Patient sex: M
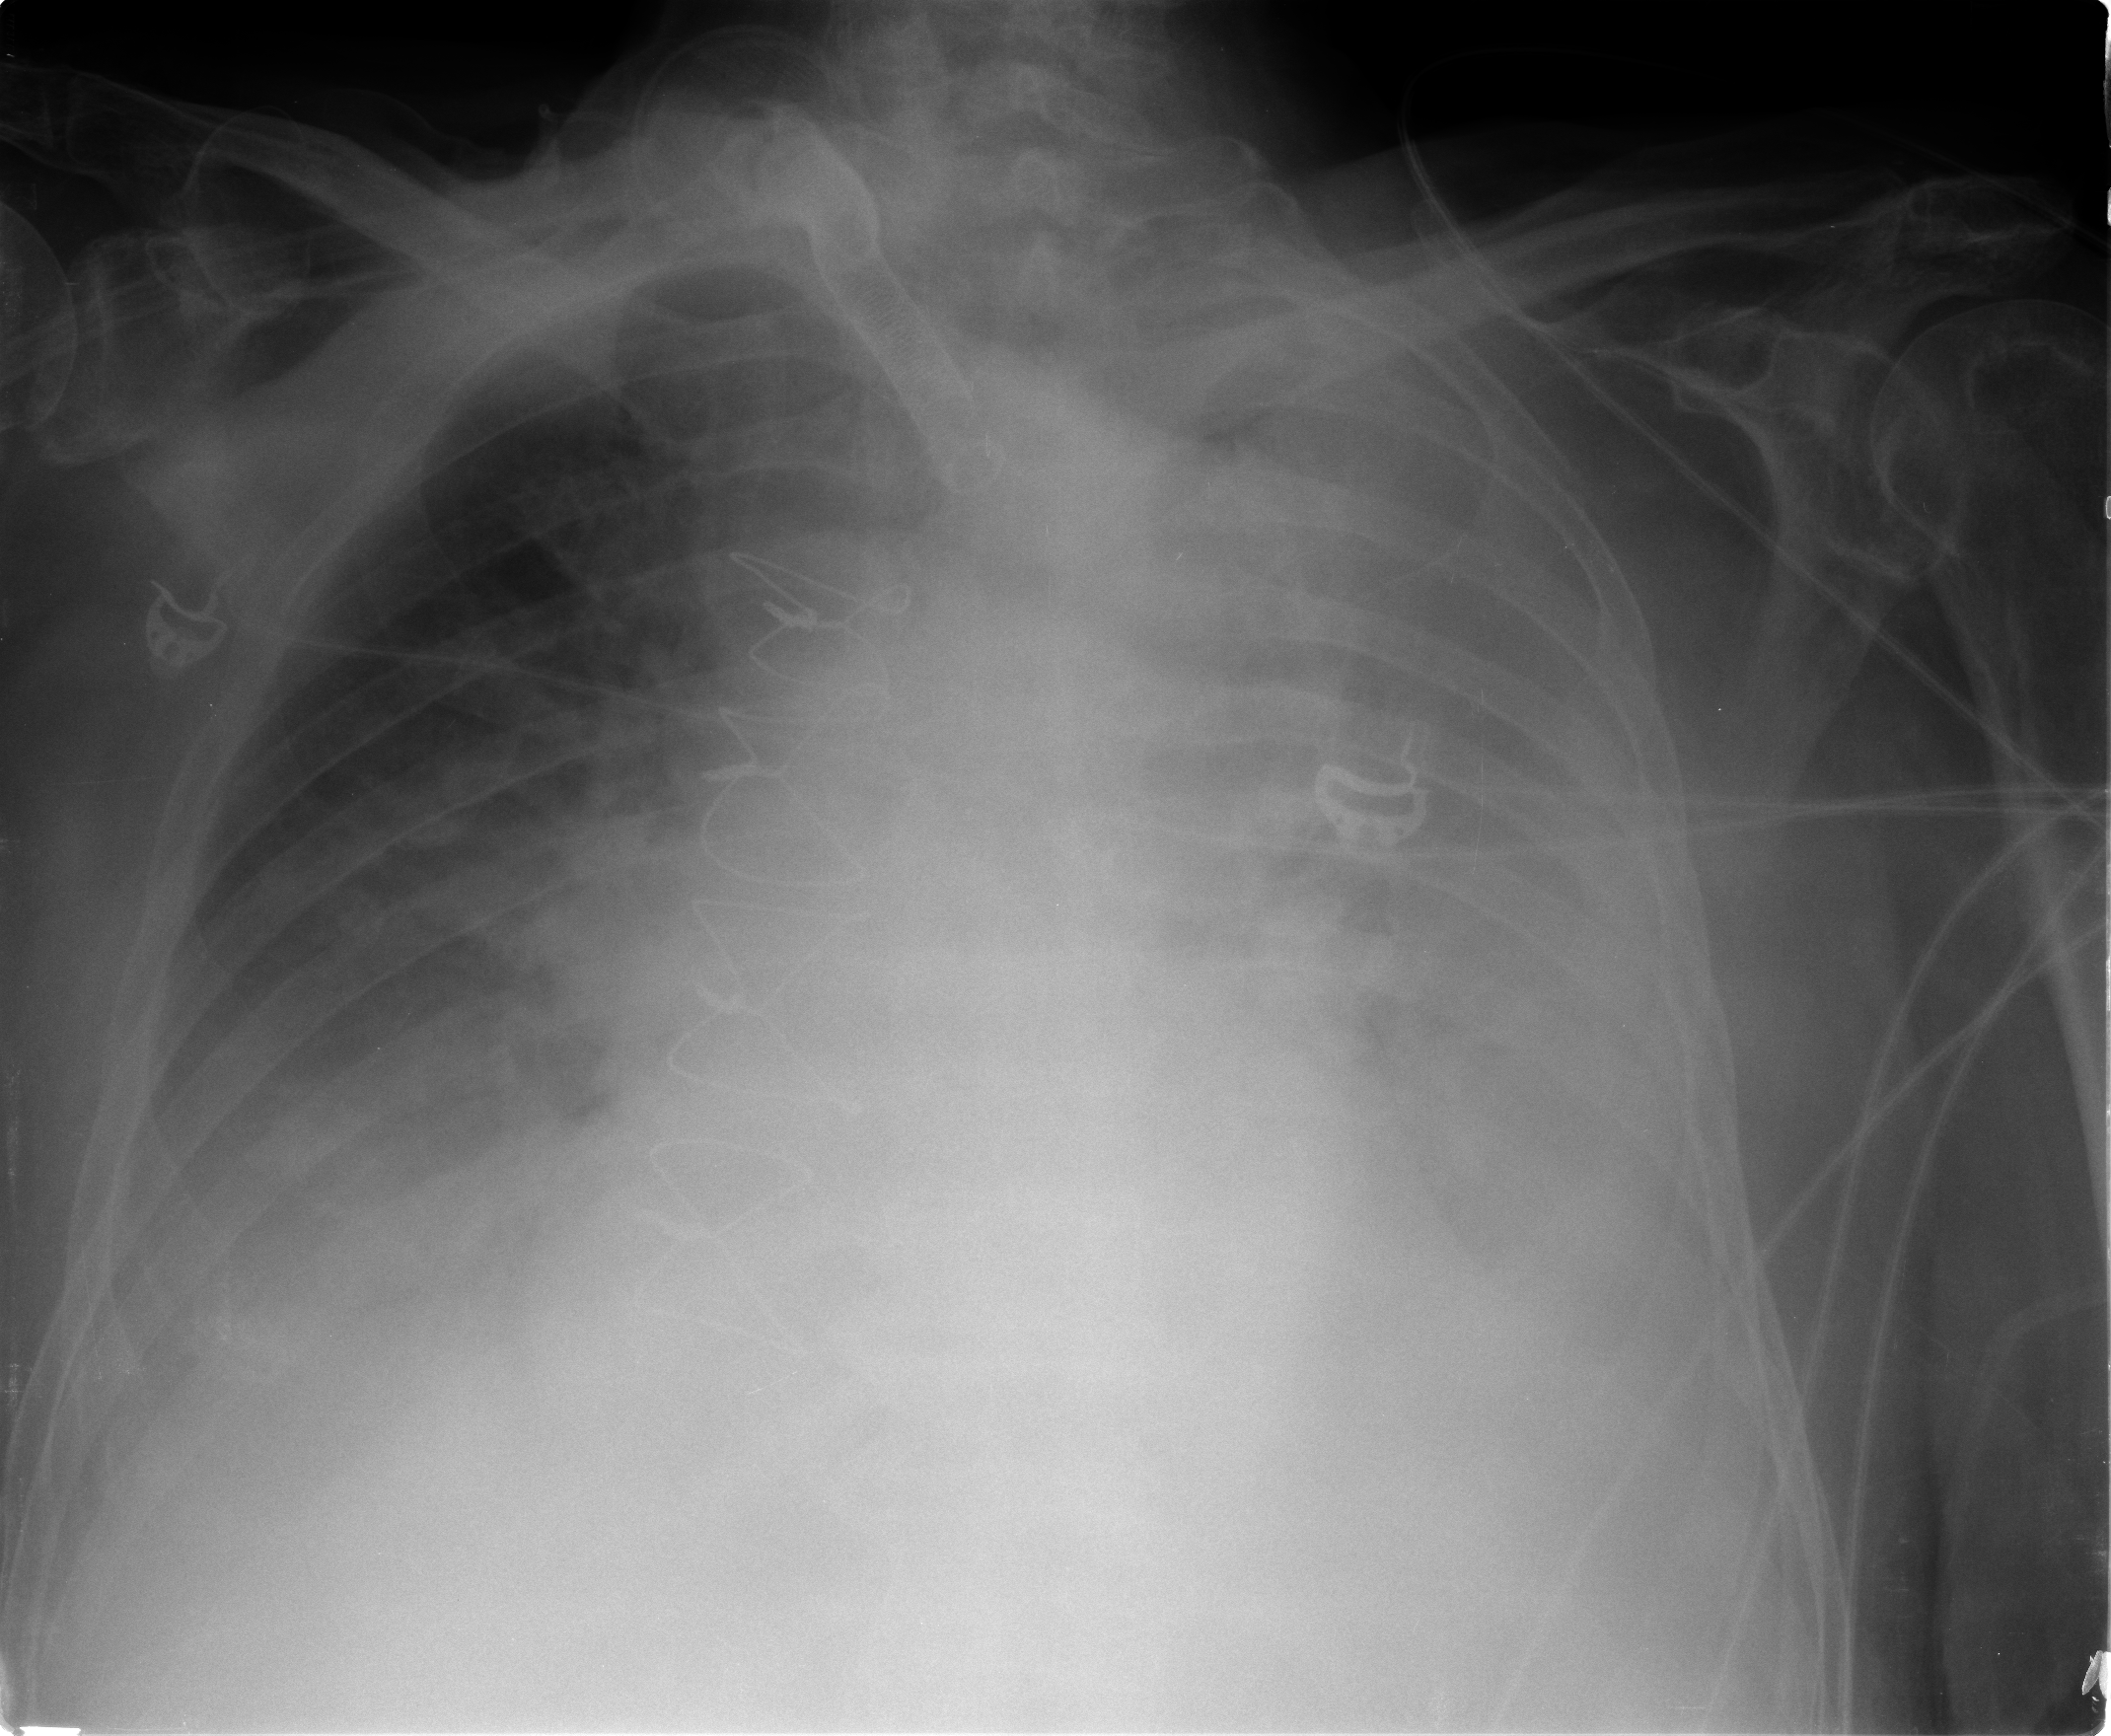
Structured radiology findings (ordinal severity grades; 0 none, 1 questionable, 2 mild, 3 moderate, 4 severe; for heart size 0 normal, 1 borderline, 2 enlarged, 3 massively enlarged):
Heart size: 2
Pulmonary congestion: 3
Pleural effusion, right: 3
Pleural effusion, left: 4
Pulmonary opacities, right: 2
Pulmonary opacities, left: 1
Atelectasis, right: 3
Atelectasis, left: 3